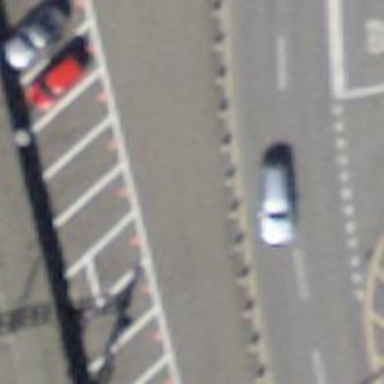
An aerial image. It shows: Asphalt parking aisle road for service vehicles.